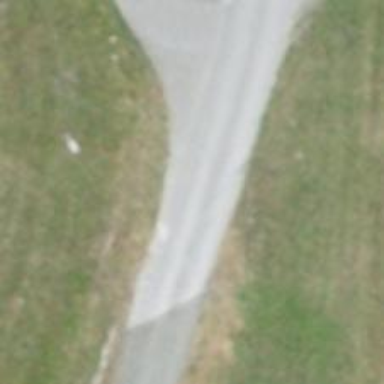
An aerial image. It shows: Well-maintained track road with grade1 type surface. It is groomed for classic skiing.